Question: I was not successful CSS. Should be in the center of the picture (different size) in the 'div'. See an example:

And examples of html and css - <URL>
'''
<div class="box">
<a href="#" class="pic">
<img src="http://pics.posternazakaz.ru/pnz/product/small_x2/97/61/ccc0980cde08f9032cd665f7104aca10.jpg" alt="" width="300" height="130" />
</a>
</div>
<div class="box">
<a href="#" class="pic">
<img src="http://www.22.ru/ow_userfiles/plugins/photo/photo_preview_137.jpg" alt="" width="140" height="140" />
</a>
</div>
'''
'''
body {
background: #D6E8FF;
}
.box {
border: #555 1px solid;
margin-right: 10px;
width: 100px;
height: 100px;
overflow: hidden;
display: table-cell; /* <-- problem */
vertical-align: middle; /* <-- problem */
}
img {
max-width: 100px;
height: auto;
}
'''
How to correct style? Help, please. Thanks in advance
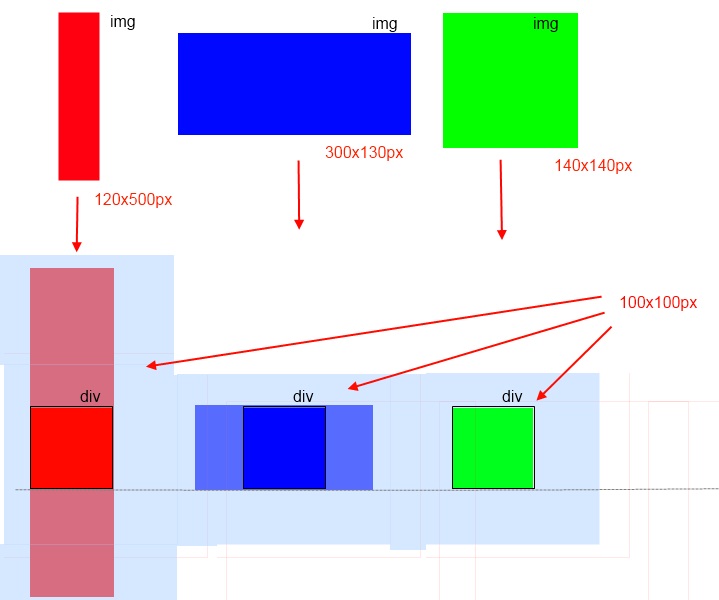
Answer: The term to make a picture smaller without re-sizing it is called "cropping", to directly achieve your answer, a different css property: 'background' will be used. And the div's will be removed. <URL> is great if you need '<div>' tags.
A code sample is as following
HTML:
'''
<a href="#" class="pic pic1">
&nbsp;
</a>
'''
CSS:
'''
.pic {
display:inline-block;
border: #555 1px solid;
margin-right: 10px;
width: 100px;
height: 100px;
}
.pic1{
background: transparent url(http://mw2.google.com/mw-panoramio/photos/medium/62256112.jpg) -20px -200px no-repeat;
}
'''
Note that the css has some negative values, these are extremely tedious to modify, but it's really just '-((imagewidth-100)/2) x -((imageheight-100)/2)'
<URL>